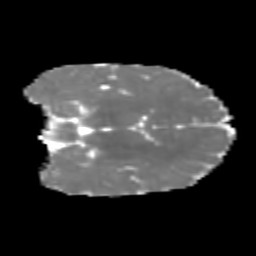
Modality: MD
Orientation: coronal
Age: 6
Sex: male
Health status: healthy